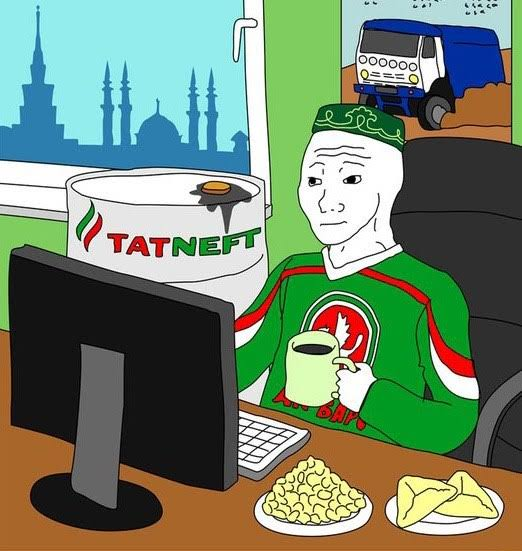
Label: 5_Wojak_with_Background